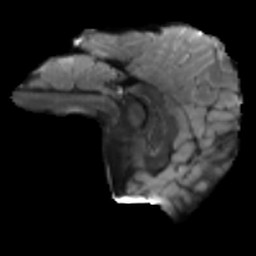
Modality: T2w
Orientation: sagittal
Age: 26
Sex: male
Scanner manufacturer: siemens
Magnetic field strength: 3 T
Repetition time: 3.5 s
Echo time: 0.086 s